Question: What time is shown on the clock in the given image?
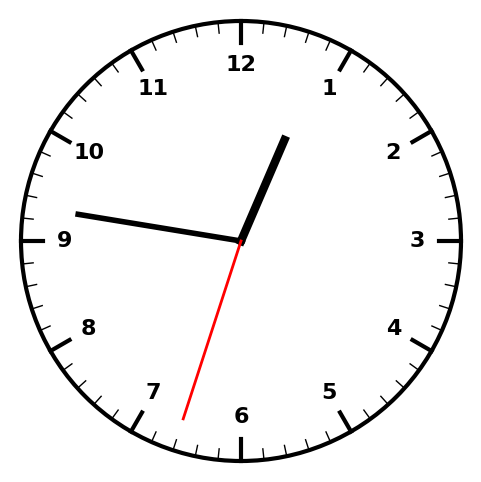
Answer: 12:46:33